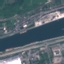
Label: River